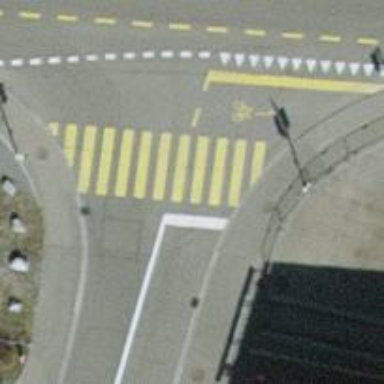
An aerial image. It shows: Road with traffic signals controlling the flow of traffic.